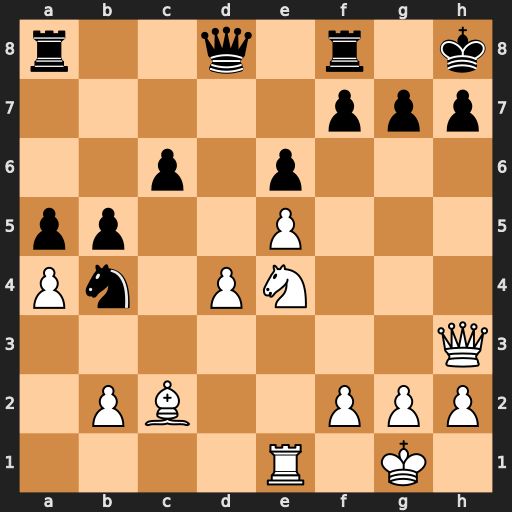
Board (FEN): r2q1r1k/5ppp/2p1p3/pp2P3/Pn1PN3/7Q/1PB2PPP/4R1K1
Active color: w
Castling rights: -
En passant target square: -
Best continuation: Nf6 h6 Re4